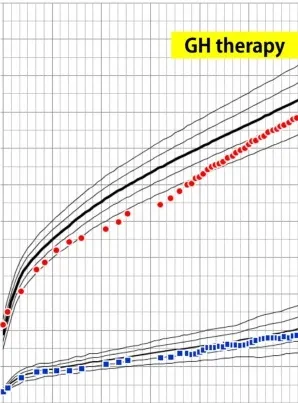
(B) Growth curve. At age 38 months, the patient's height was 84.5 cm (-2.89 SD) and growth hormone (GH) therapy was commenced. The patient's growth curve significantly improved with GH treatment over time. Height curve; red circles, weight curve; blue squares.
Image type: chart (chart)